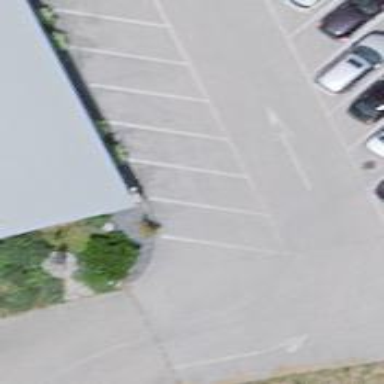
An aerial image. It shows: Charging station.